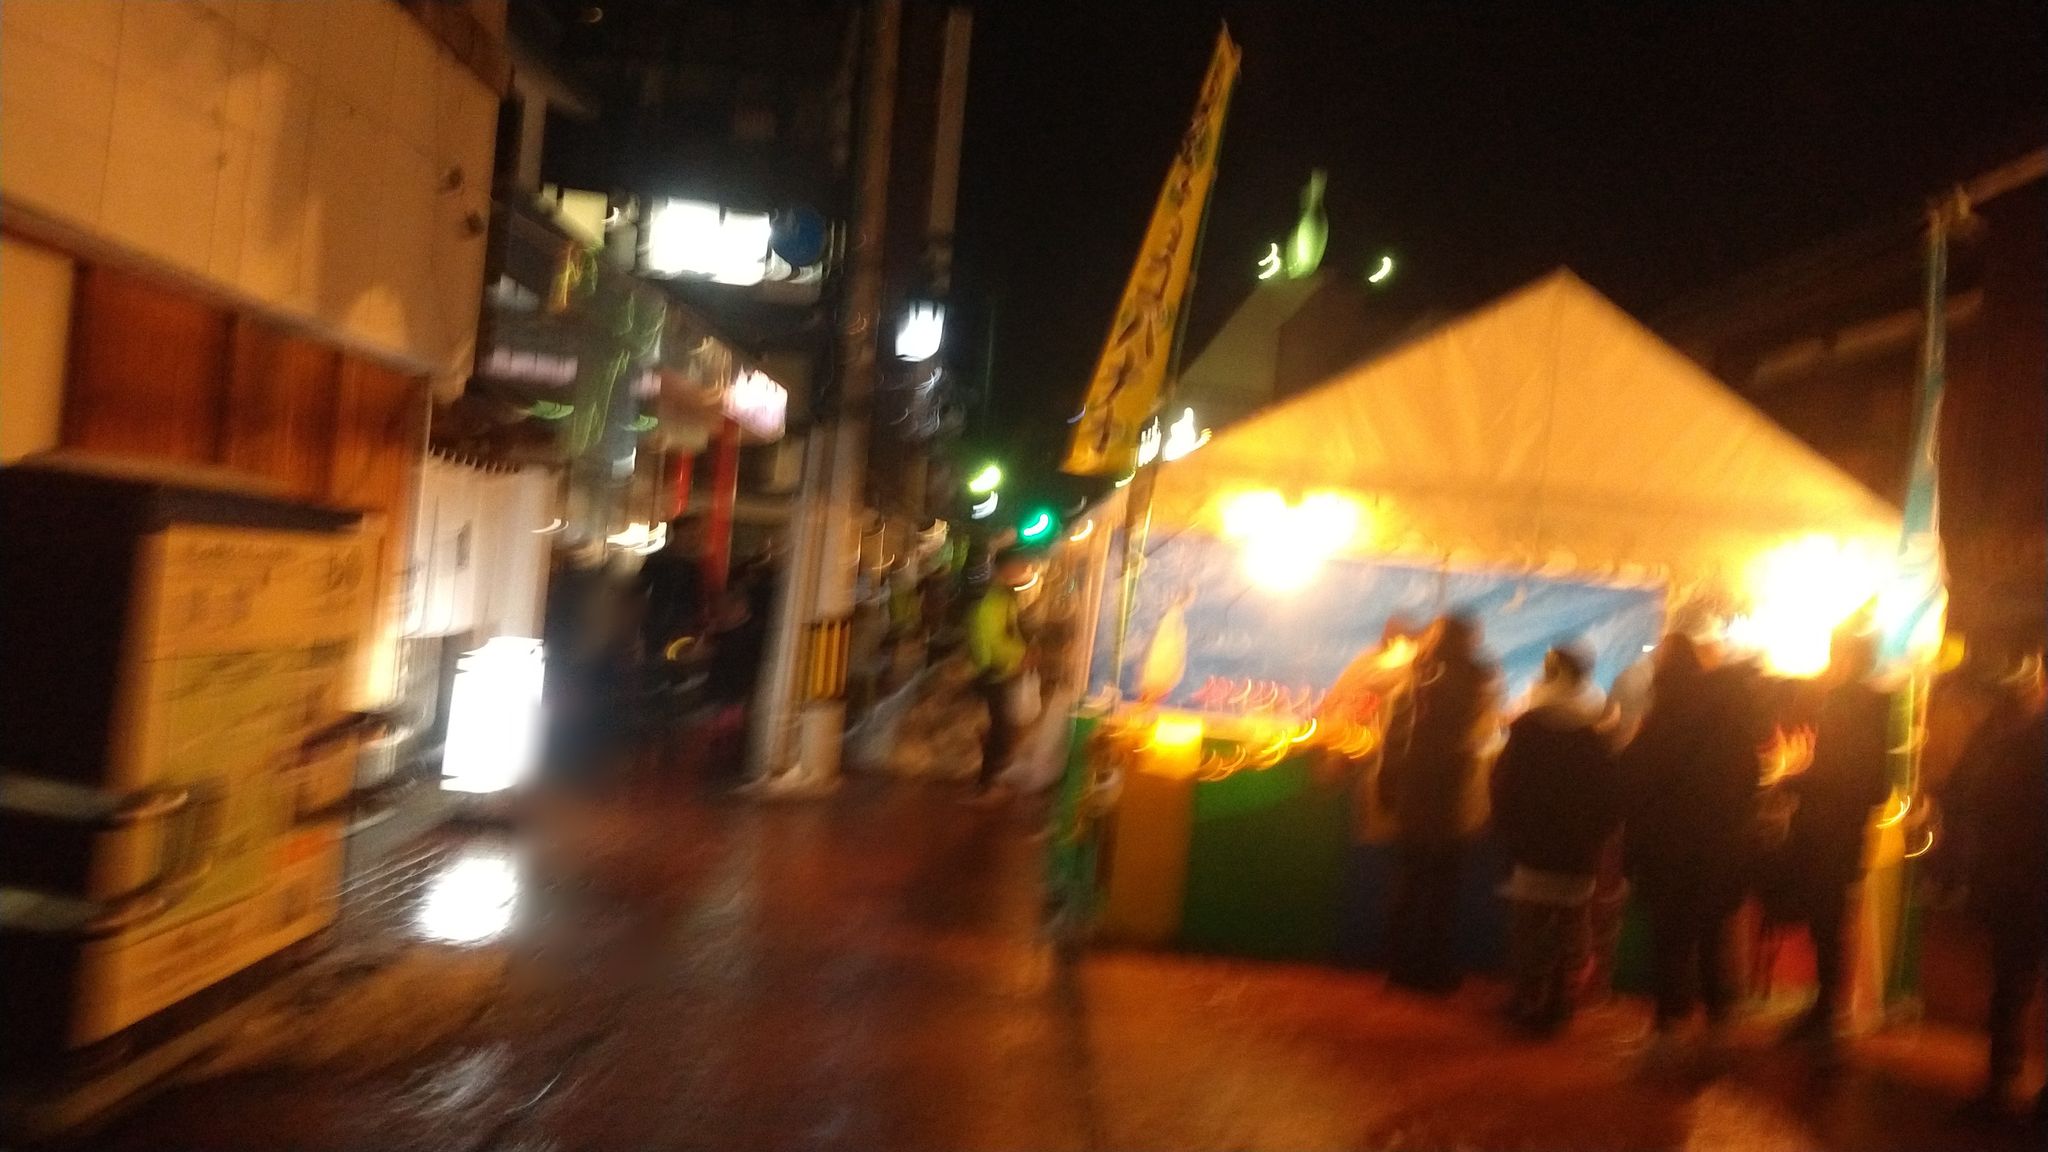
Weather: snowy
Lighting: night
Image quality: slightly poor
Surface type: driving surface
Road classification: footway
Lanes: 2.0
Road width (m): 4.2, 1
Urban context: urban centre
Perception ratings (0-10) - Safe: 0.94, Lively: 2.38, Beautiful: 4.01, Boring: 2.46, Depressing: 2.03, Wealthy: 8.73